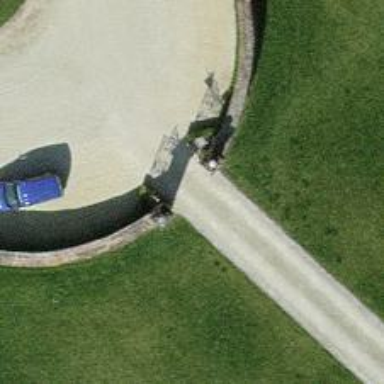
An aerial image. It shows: Gate.